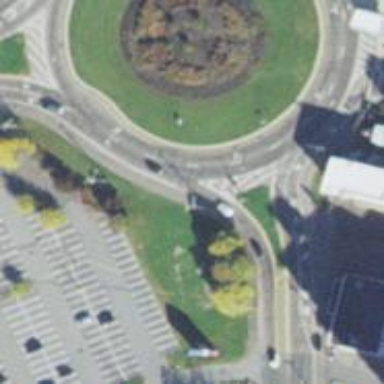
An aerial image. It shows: Roundabout on trunk highway.